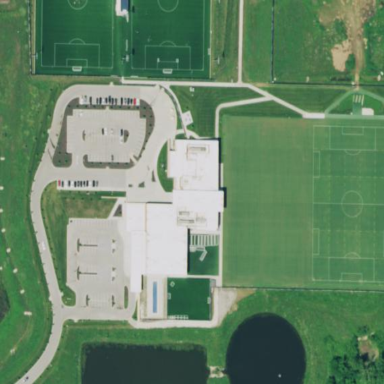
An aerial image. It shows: Sports center designed for soccer activities.